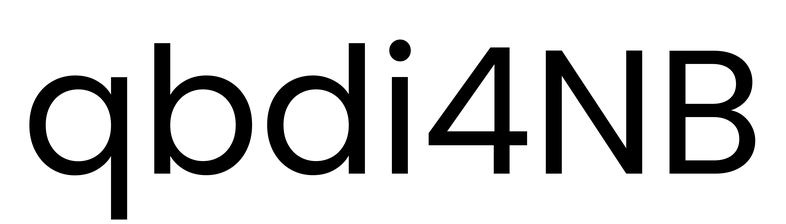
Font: Poppins-Regular